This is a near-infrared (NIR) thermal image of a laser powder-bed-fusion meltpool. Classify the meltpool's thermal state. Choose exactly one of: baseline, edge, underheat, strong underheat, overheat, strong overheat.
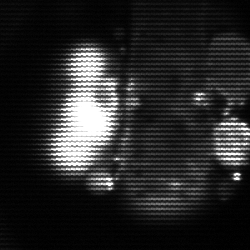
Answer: strong underheat